Field crop: tomato
Growth stage: 1
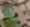
Species: solanum